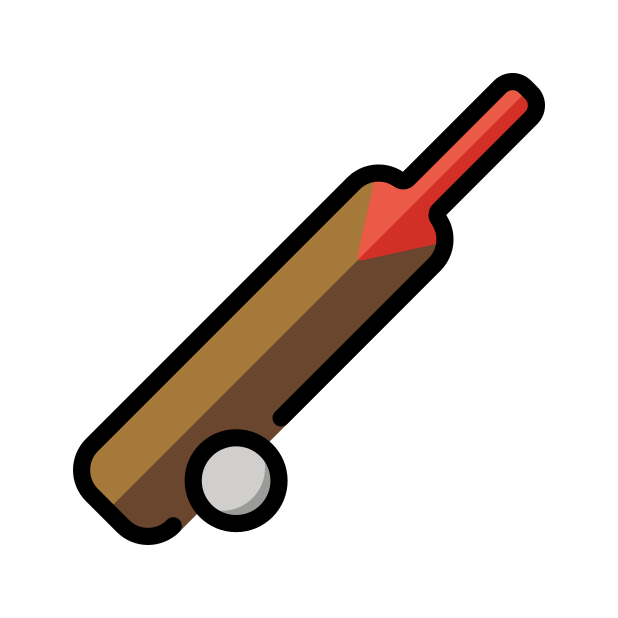
cricket game